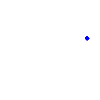
Particle: proton